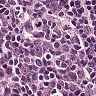
Metastatic tissue present: no